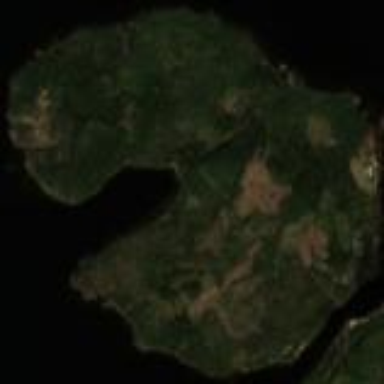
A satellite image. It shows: Island covered with dense forest.